Field crop: maize
Growth stage: 2
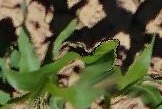
Species: maize